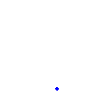
Particle: proton